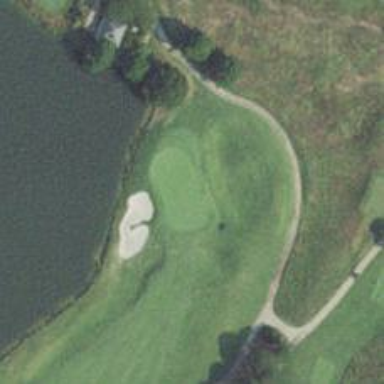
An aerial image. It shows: View of golf hole.